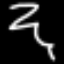
Label: squiggle